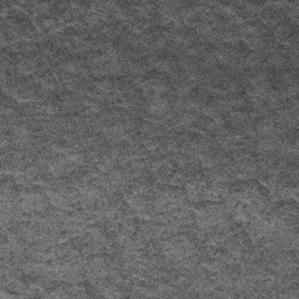
Label: frost